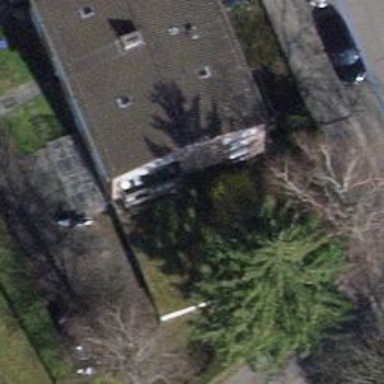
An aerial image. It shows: Group of garages.